Interaction volume radius: 5 \u00c5
Interaction volume height: 35 \u00c5
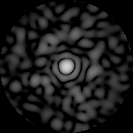
Disorder parameter: 0.8646